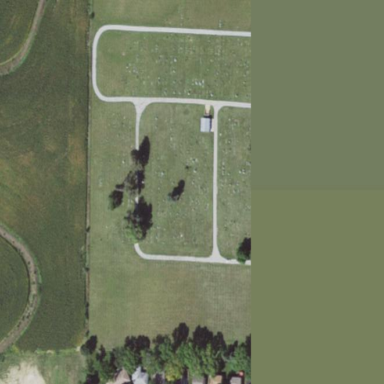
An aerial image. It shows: Cemetery.